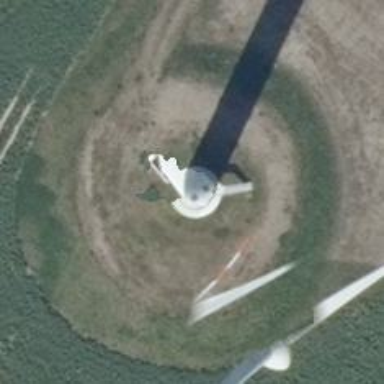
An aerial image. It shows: Wind generator powered by Vestas horizontal axis wind turbine.